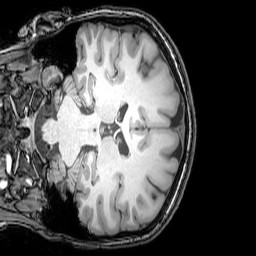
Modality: T1w
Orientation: coronal
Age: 20
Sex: female
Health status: healthy
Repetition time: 0.081 s
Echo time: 0.037 s